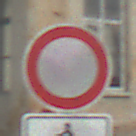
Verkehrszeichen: VerbotFahrzeugeAllerArt
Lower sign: EinspurigeFahrzeugeFrei3
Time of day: MorningAfternoon
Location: Outdoor (Nature)
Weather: PartlyCloudy
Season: Autumn
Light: Natural